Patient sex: F
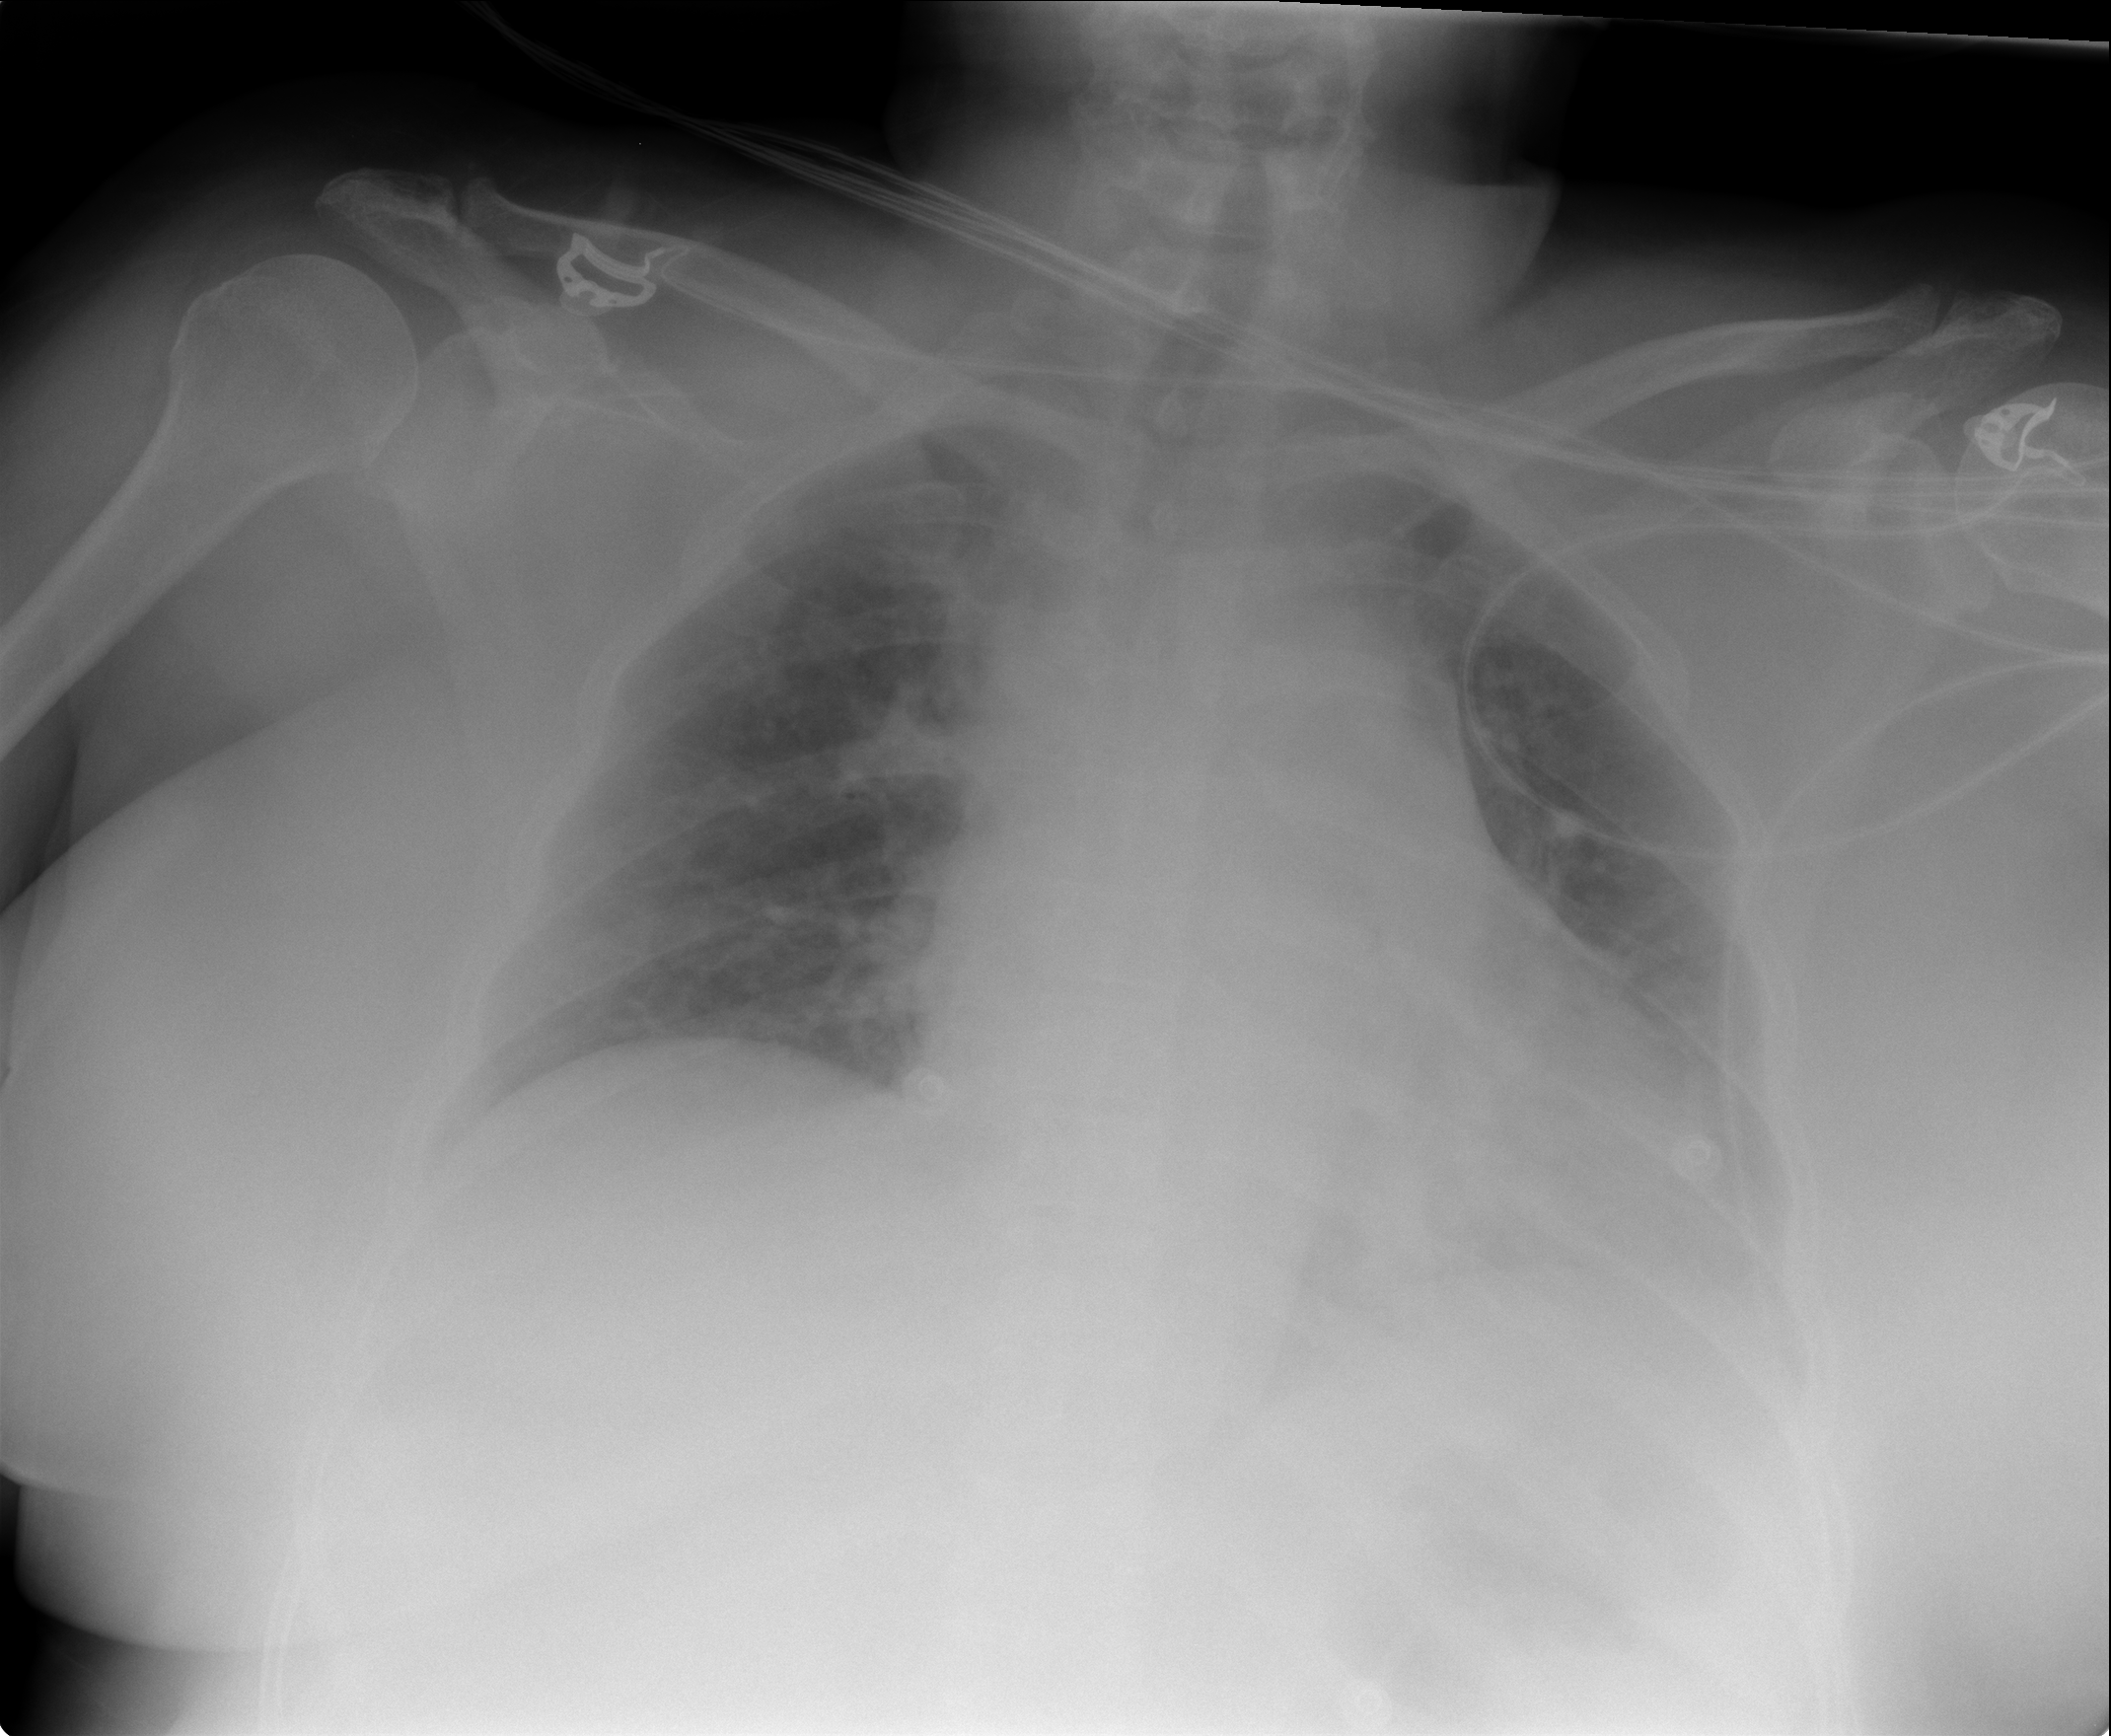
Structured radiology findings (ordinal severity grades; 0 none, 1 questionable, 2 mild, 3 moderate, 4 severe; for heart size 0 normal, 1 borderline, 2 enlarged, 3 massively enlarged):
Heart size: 2
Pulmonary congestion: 2
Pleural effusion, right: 0
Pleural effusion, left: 2
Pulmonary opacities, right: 0
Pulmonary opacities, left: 1
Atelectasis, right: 2
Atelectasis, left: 2